Question: I'm trying to create a table in Three.js but the legs of the table goes through the parent.

'''
const boxWidth = 2; const boxHeight = 0.1; const boxDepth = 1;
const tableBoardGeometry = new THREE.BoxGeometry(boxWidth, boxHeight, boxDepth);
const textureLoader = new THREE.TextureLoader();
const customPicture = textureLoader.load('https://threejsfundamentals.org/threejs/lessons/resources/images/compressed-but-large-wood-texture.jpg')
const tableBoardMaterial = new THREE.MeshLambertMaterial({map: customPicture})
const tableBoard = new THREE.Mesh(tableBoardGeometry, tableBoardMaterial)
tableBoard.position.set(0, 0, 0)
'''
'''
const tableLegsGeometry = new THREE.BoxGeometry(0.05, 1, 0.05);
const tableLegsMaterial = new THREE.MeshLambertMaterial(({map: customPicture}))
const tableLeg1 = new THREE.Mesh(tableLegsGeometry, tableLegsMaterial)
const tableLeg2 = new THREE.Mesh(tableLegsGeometry, tableLegsMaterial)
const tableLeg3 = new THREE.Mesh(tableLegsGeometry, tableLegsMaterial)
const tableLeg4 = new THREE.Mesh(tableLegsGeometry, tableLegsMaterial)
tableLeg1.position.set(0.9, 0, -0.4)
tableLeg2.position.set(-0.9, 0, -0.4)
tableLeg3.position.set(-0.9, 0, 0.4)
tableLeg4.position.set(0.9, 0, 0.4)
'''
'''
const group = new THREE.Group();
tableBoard.add(tableLeg1, tableLeg2, tableLeg3, tableLeg4);
scene.add(tableBoard);
'''
How do i make the legs of the table always stay below the table?
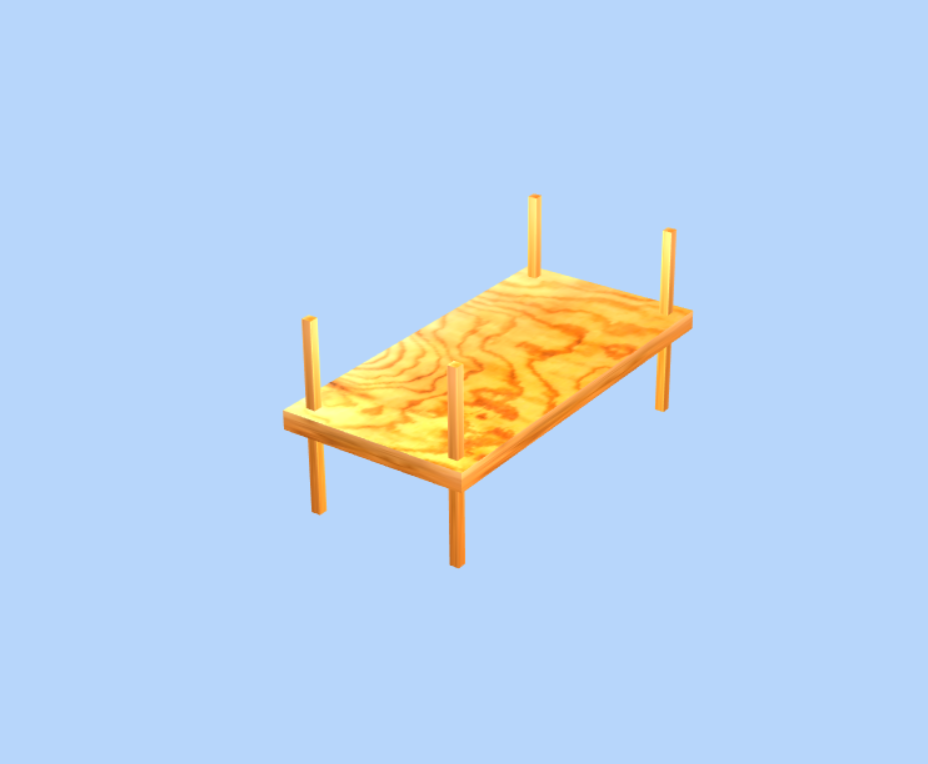
Answer: <URL>.
If the plate of the table should be on top of the legs, then you've to change the y position of the plate, by the half height of the leg and the half height of the plate (1.0/2 + 0.1/2 = 0.55):
'''
const boxWidth = 2; const boxHeight = 0.1; const boxDepth = 1;
const tableBoardGeometry = new THREE.BoxGeometry(boxWidth, boxHeight, boxDepth);
// ...
const tableBoard = new THREE.Mesh(tableBoardGeometry, tableBoardMaterial);
tableBoard.position.set(0, 0.55, 0);
'''
If you want that the bottom of the legs is at 0.0, then you've to "lift up" the legs by 0.5 and the palte by 1.05:
'''
const tableBoard = new THREE.Mesh(tableBoardGeometry, tableBoardMaterial)
tableBoard.position.set(0, 1.05, 0)
'''
'''
const tableLegsGeometry = new THREE.BoxGeometry(0.05, 1, 0.05);
const tableLeg1 = new THREE.Mesh(tableLegsGeometry, tableLegsMaterial)
// ...
tableLeg1.position.set(0.9, 0.5, -0.4)
// ...
'''